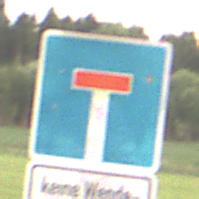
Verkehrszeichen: Sackgasse
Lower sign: HinweisGeaenderteVorfahrtVerkehrsfuehrungVerkehrsregelung3
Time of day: SunriseSunset
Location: Outdoor (Nature)
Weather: Clear
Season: NotSpecified
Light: Natural